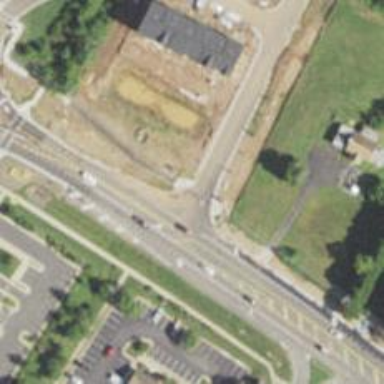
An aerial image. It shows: Unmarked road crossing.